Interaction volume radius: 10 \u00c5
Interaction volume height: 10 \u00c5
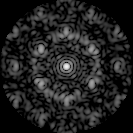
Disorder parameter: 0.5924